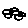
Label: car